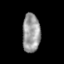
Tissue: skin
Cell type: Epithelial cells
Senescence score: 0.1372
Nuclear area (px): 679
Mean DAPI intensity: 153.275